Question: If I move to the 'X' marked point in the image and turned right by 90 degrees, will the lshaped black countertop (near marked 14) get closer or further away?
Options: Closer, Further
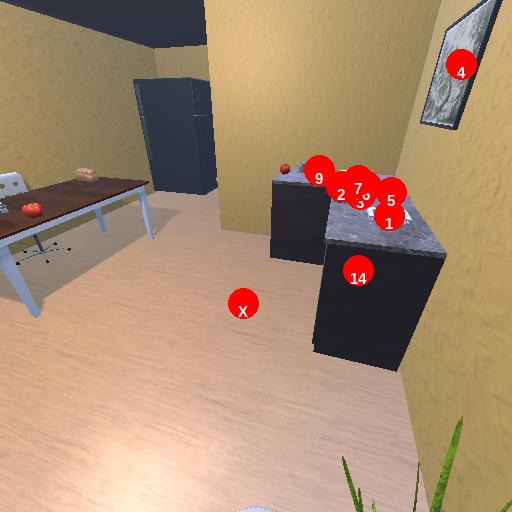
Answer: Closer